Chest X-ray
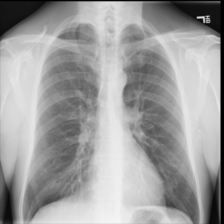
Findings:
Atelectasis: negative
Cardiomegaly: negative
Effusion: negative
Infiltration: negative
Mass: negative
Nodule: negative
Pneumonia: negative
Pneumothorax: negative
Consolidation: negative
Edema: negative
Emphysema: negative
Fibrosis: negative
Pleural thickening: negative
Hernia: negative